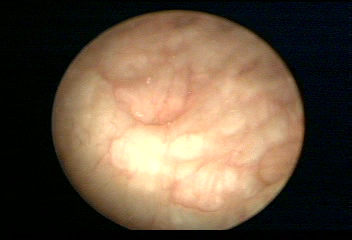
Modality: WLC
Class: Normal mucosa
Bladder cancer association: No